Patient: sex F, age 26
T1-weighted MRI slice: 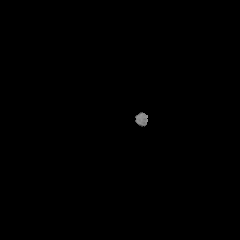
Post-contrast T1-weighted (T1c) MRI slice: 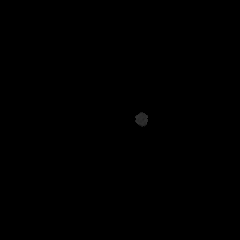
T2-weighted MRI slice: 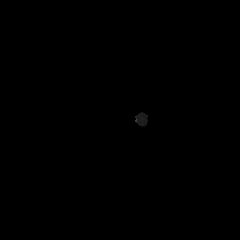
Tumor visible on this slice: no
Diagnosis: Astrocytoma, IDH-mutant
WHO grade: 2